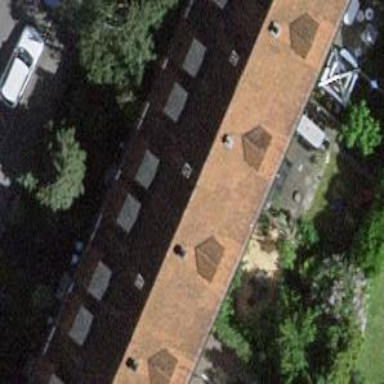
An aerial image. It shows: Terrace building.